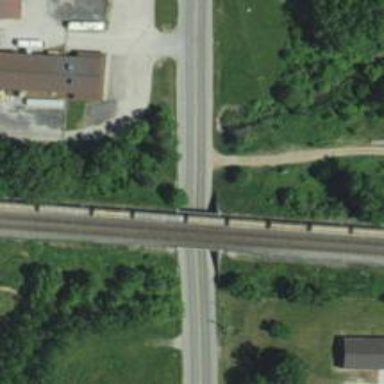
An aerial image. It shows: Railway bridge.